Field crop: maize
Growth stage: 1
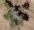
Species: chenopodium